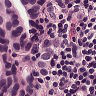
Metastatic tissue present: yes